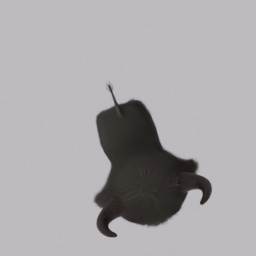
Label: animals